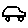
Label: car